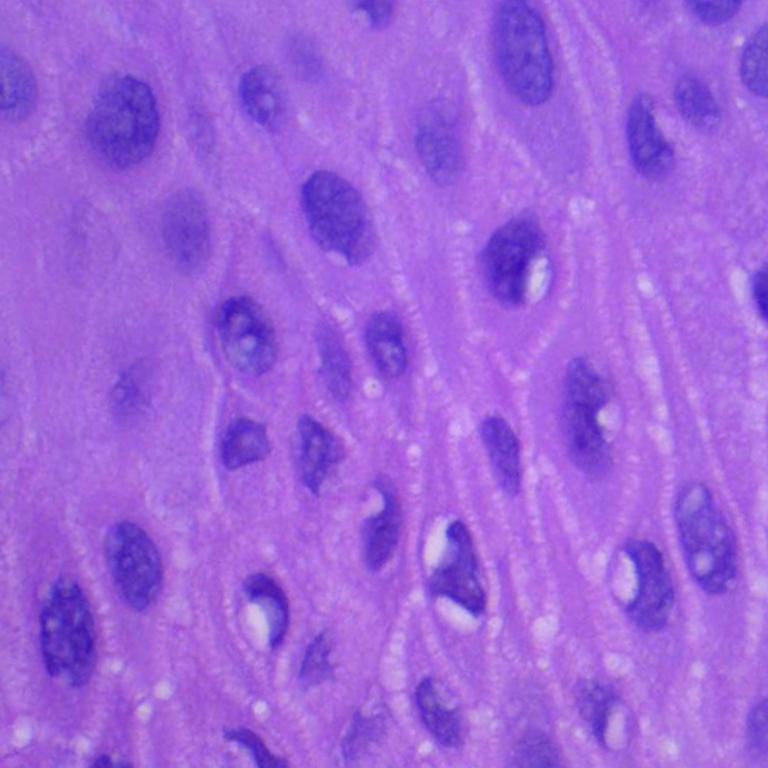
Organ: lung
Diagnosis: squamous carcinomas